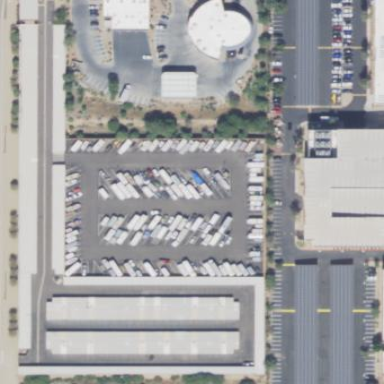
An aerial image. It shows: Storage rental shop.